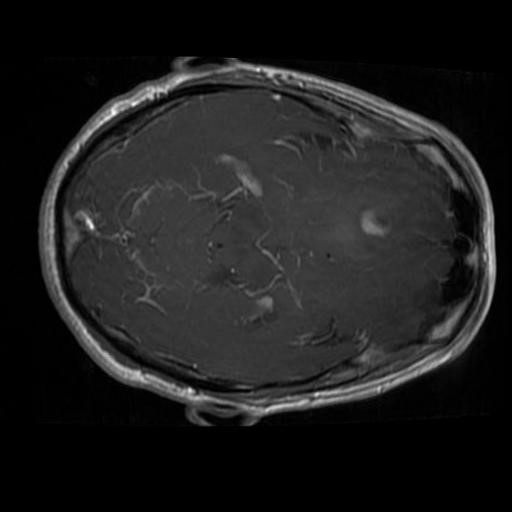
Label: brain_glioma